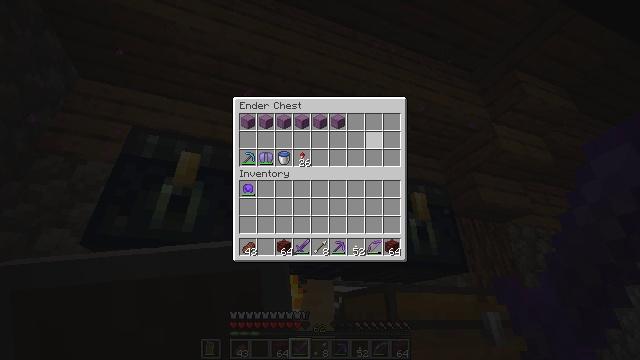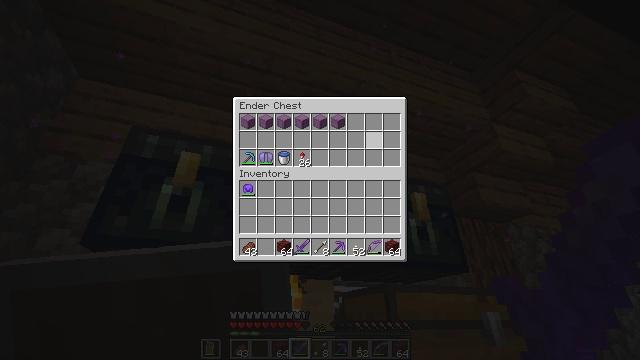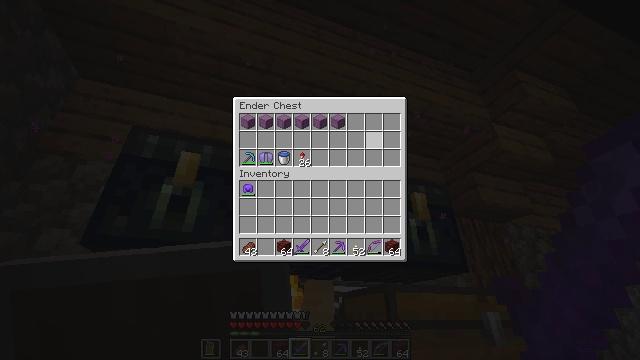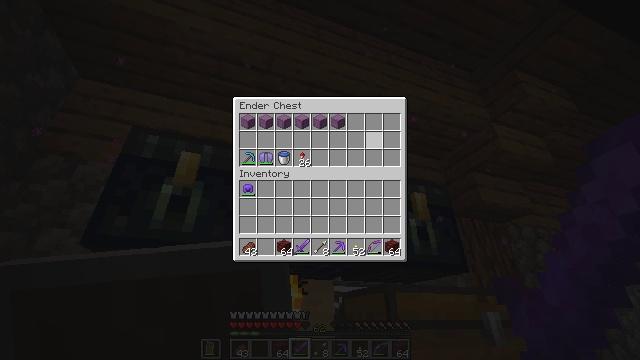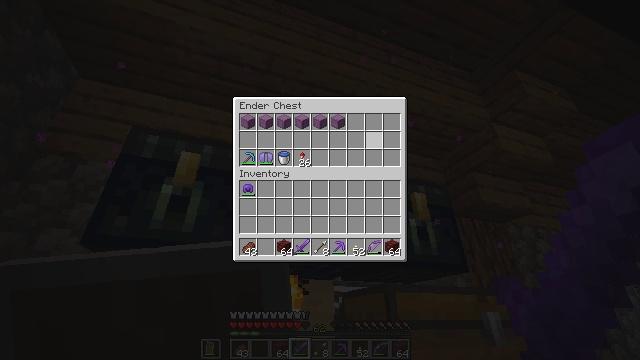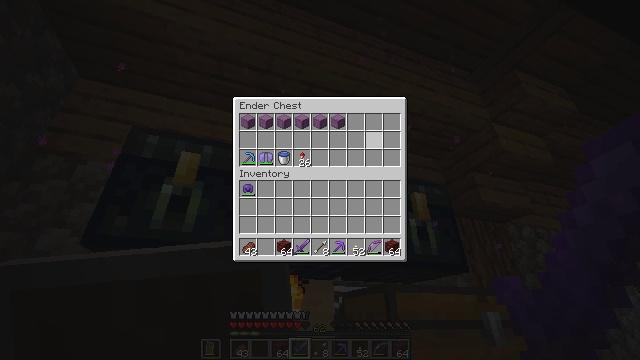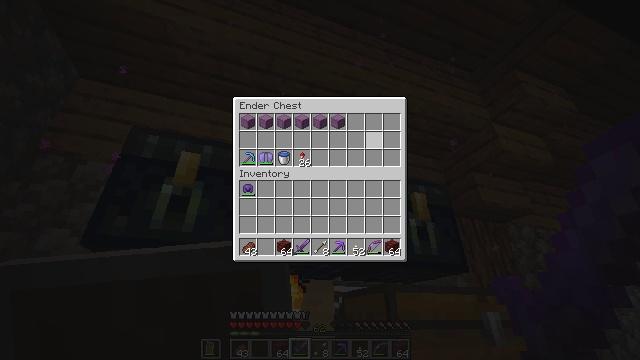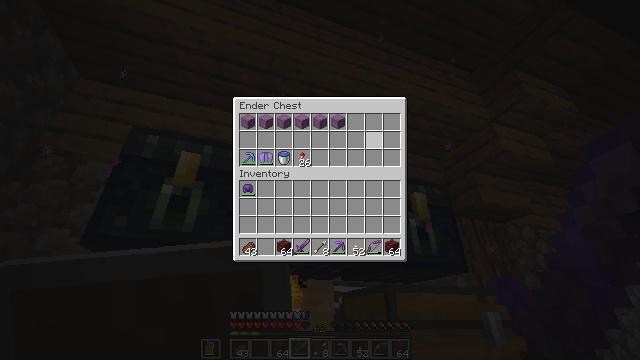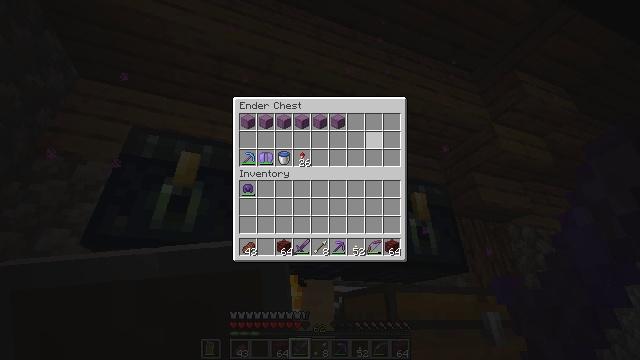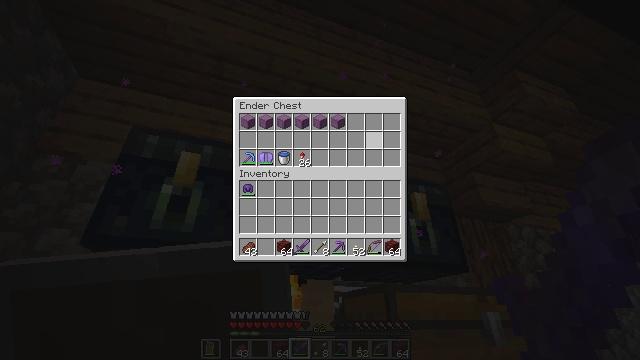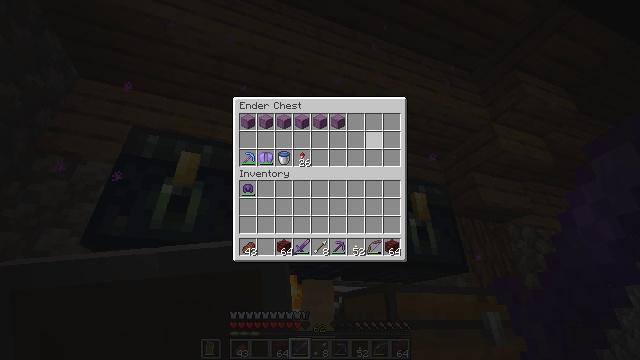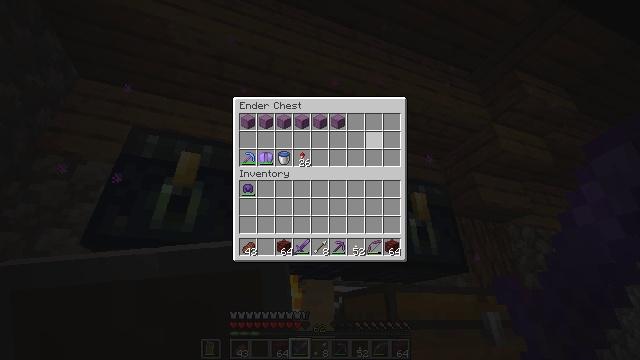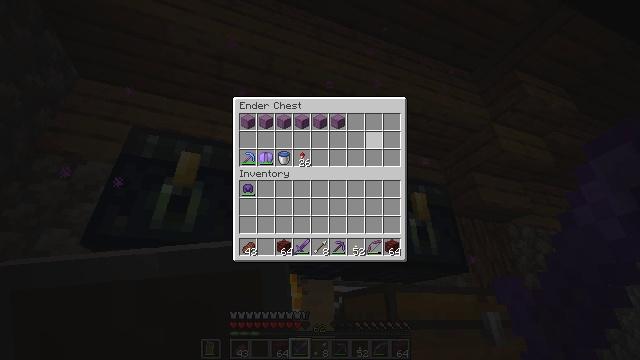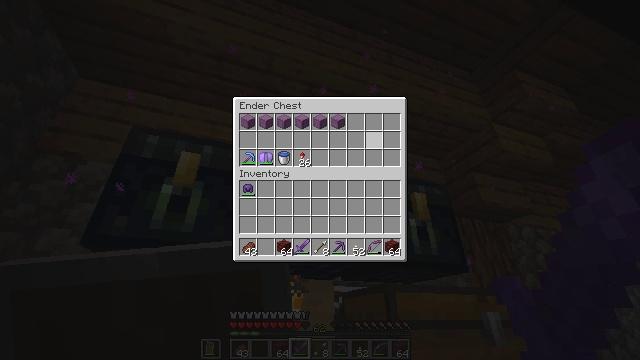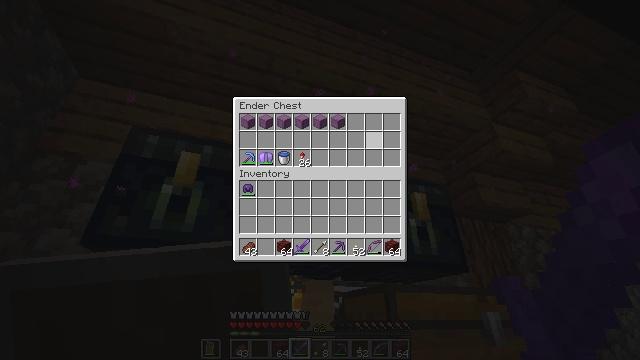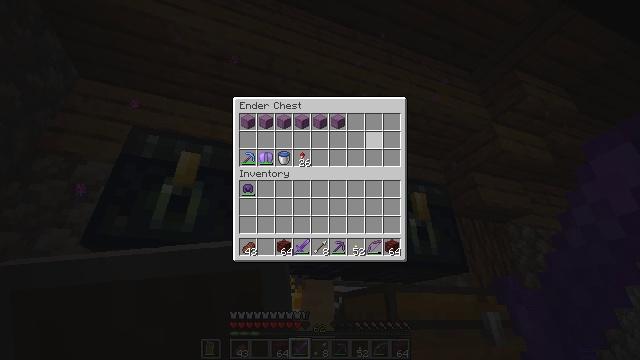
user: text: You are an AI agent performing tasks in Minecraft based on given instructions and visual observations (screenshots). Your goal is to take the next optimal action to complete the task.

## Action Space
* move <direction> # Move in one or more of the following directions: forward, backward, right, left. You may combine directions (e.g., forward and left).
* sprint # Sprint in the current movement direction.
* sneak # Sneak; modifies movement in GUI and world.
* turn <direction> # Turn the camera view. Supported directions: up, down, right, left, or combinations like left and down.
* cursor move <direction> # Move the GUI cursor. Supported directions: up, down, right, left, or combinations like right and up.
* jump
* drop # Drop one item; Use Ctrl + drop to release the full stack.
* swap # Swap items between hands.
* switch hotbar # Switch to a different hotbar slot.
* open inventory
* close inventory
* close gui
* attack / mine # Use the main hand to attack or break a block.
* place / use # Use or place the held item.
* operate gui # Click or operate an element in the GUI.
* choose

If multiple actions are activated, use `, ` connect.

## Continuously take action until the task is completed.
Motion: motion action
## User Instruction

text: Mine the ender chest.
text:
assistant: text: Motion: no_op
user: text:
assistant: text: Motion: no_op
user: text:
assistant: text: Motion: no_op
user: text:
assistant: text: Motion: no_op
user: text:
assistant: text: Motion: no_op
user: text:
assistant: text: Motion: no_op
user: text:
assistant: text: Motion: no_op
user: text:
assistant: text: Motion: no_op
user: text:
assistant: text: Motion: no_op
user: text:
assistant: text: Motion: no_op
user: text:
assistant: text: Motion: no_op
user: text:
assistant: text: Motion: no_op
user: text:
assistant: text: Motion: no_op
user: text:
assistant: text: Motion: no_op
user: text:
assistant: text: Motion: no_op
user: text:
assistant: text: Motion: no_op
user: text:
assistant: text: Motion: no_op
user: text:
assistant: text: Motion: no_op
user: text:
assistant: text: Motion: no_op
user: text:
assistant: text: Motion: no_op
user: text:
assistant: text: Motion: no_op
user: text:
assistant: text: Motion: no_op
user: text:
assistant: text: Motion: no_op
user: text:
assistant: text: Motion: no_op
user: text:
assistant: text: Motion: no_op
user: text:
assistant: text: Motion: no_op
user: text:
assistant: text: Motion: no_op
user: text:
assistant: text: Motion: no_op
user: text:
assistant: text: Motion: no_op
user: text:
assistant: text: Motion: no_op